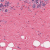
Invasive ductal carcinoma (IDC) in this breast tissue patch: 0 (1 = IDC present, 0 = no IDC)